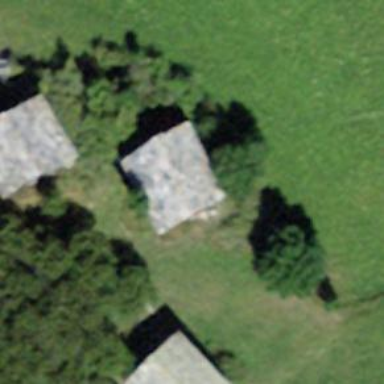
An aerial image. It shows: Barn.